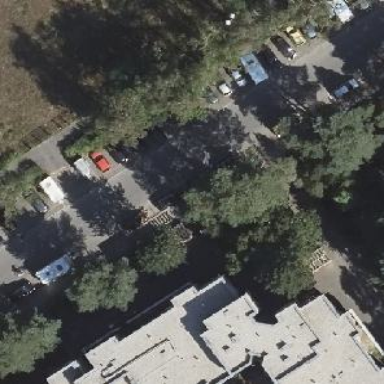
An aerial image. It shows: Parking lane.